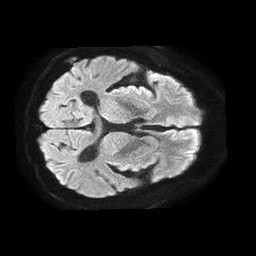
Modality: TRACE
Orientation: axial
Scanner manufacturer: philips
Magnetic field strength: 1.5 T
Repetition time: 4.6 s
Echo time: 0.08631 s